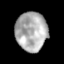
Tissue: skin
Cell type: Epithelial cells
Senescence score: 0.9212
Nuclear area (px): 1198
Mean DAPI intensity: 174.901